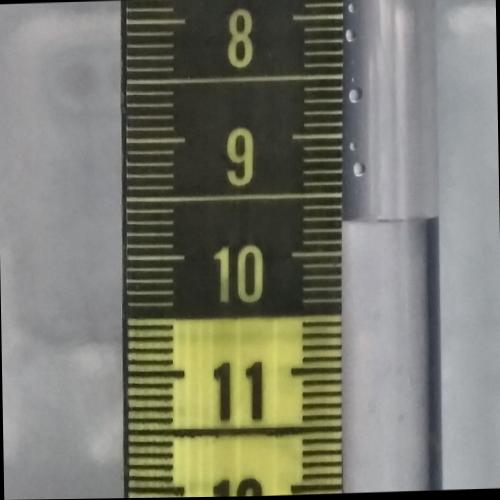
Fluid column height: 9.7 cm